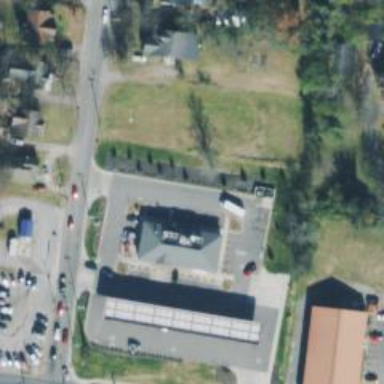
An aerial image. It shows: Convenience shop.